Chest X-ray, PA view. Patient: 62 years old, sex F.
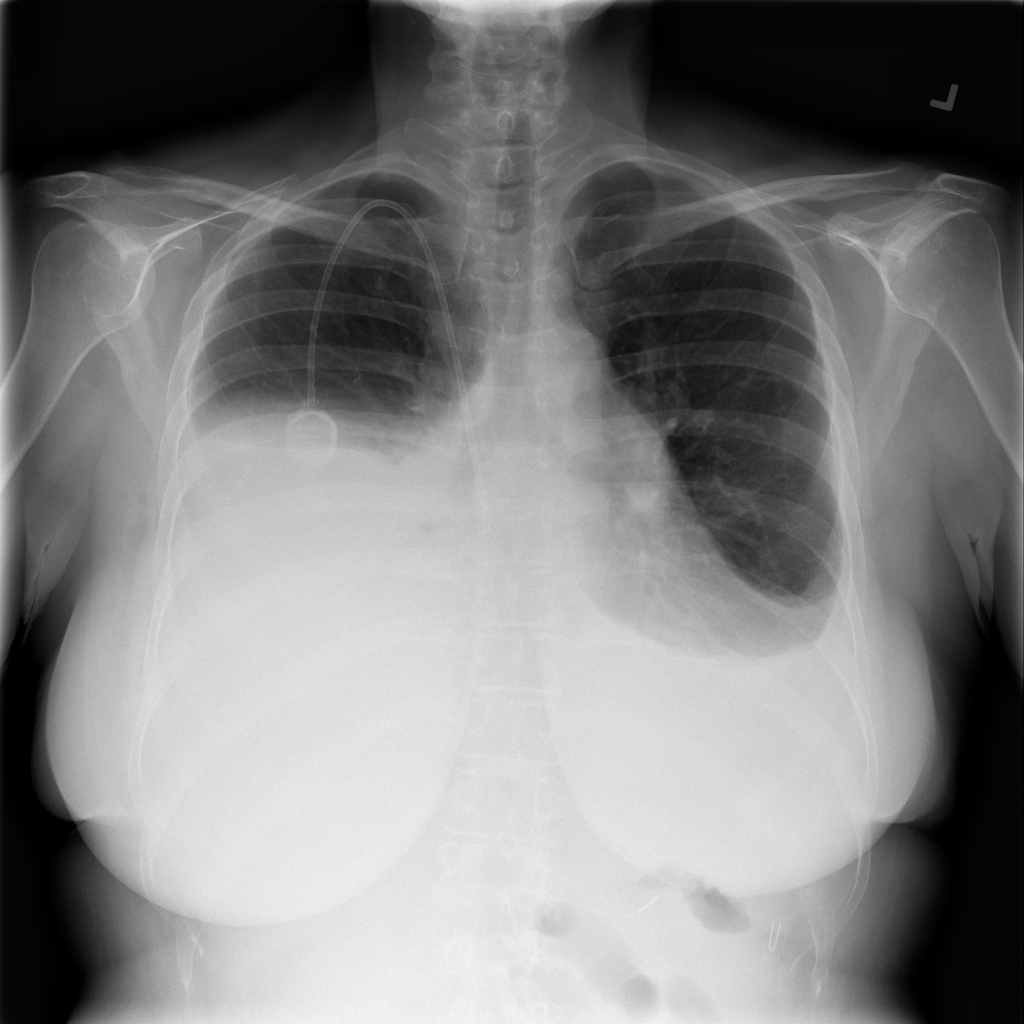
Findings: Effusion